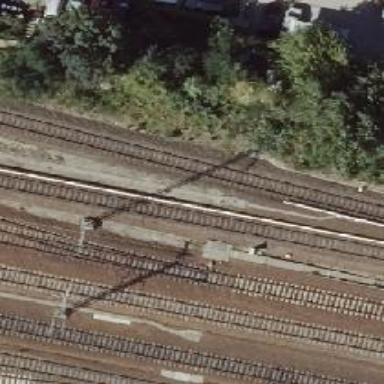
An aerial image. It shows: Railway milestone.